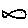
Label: fish